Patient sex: F
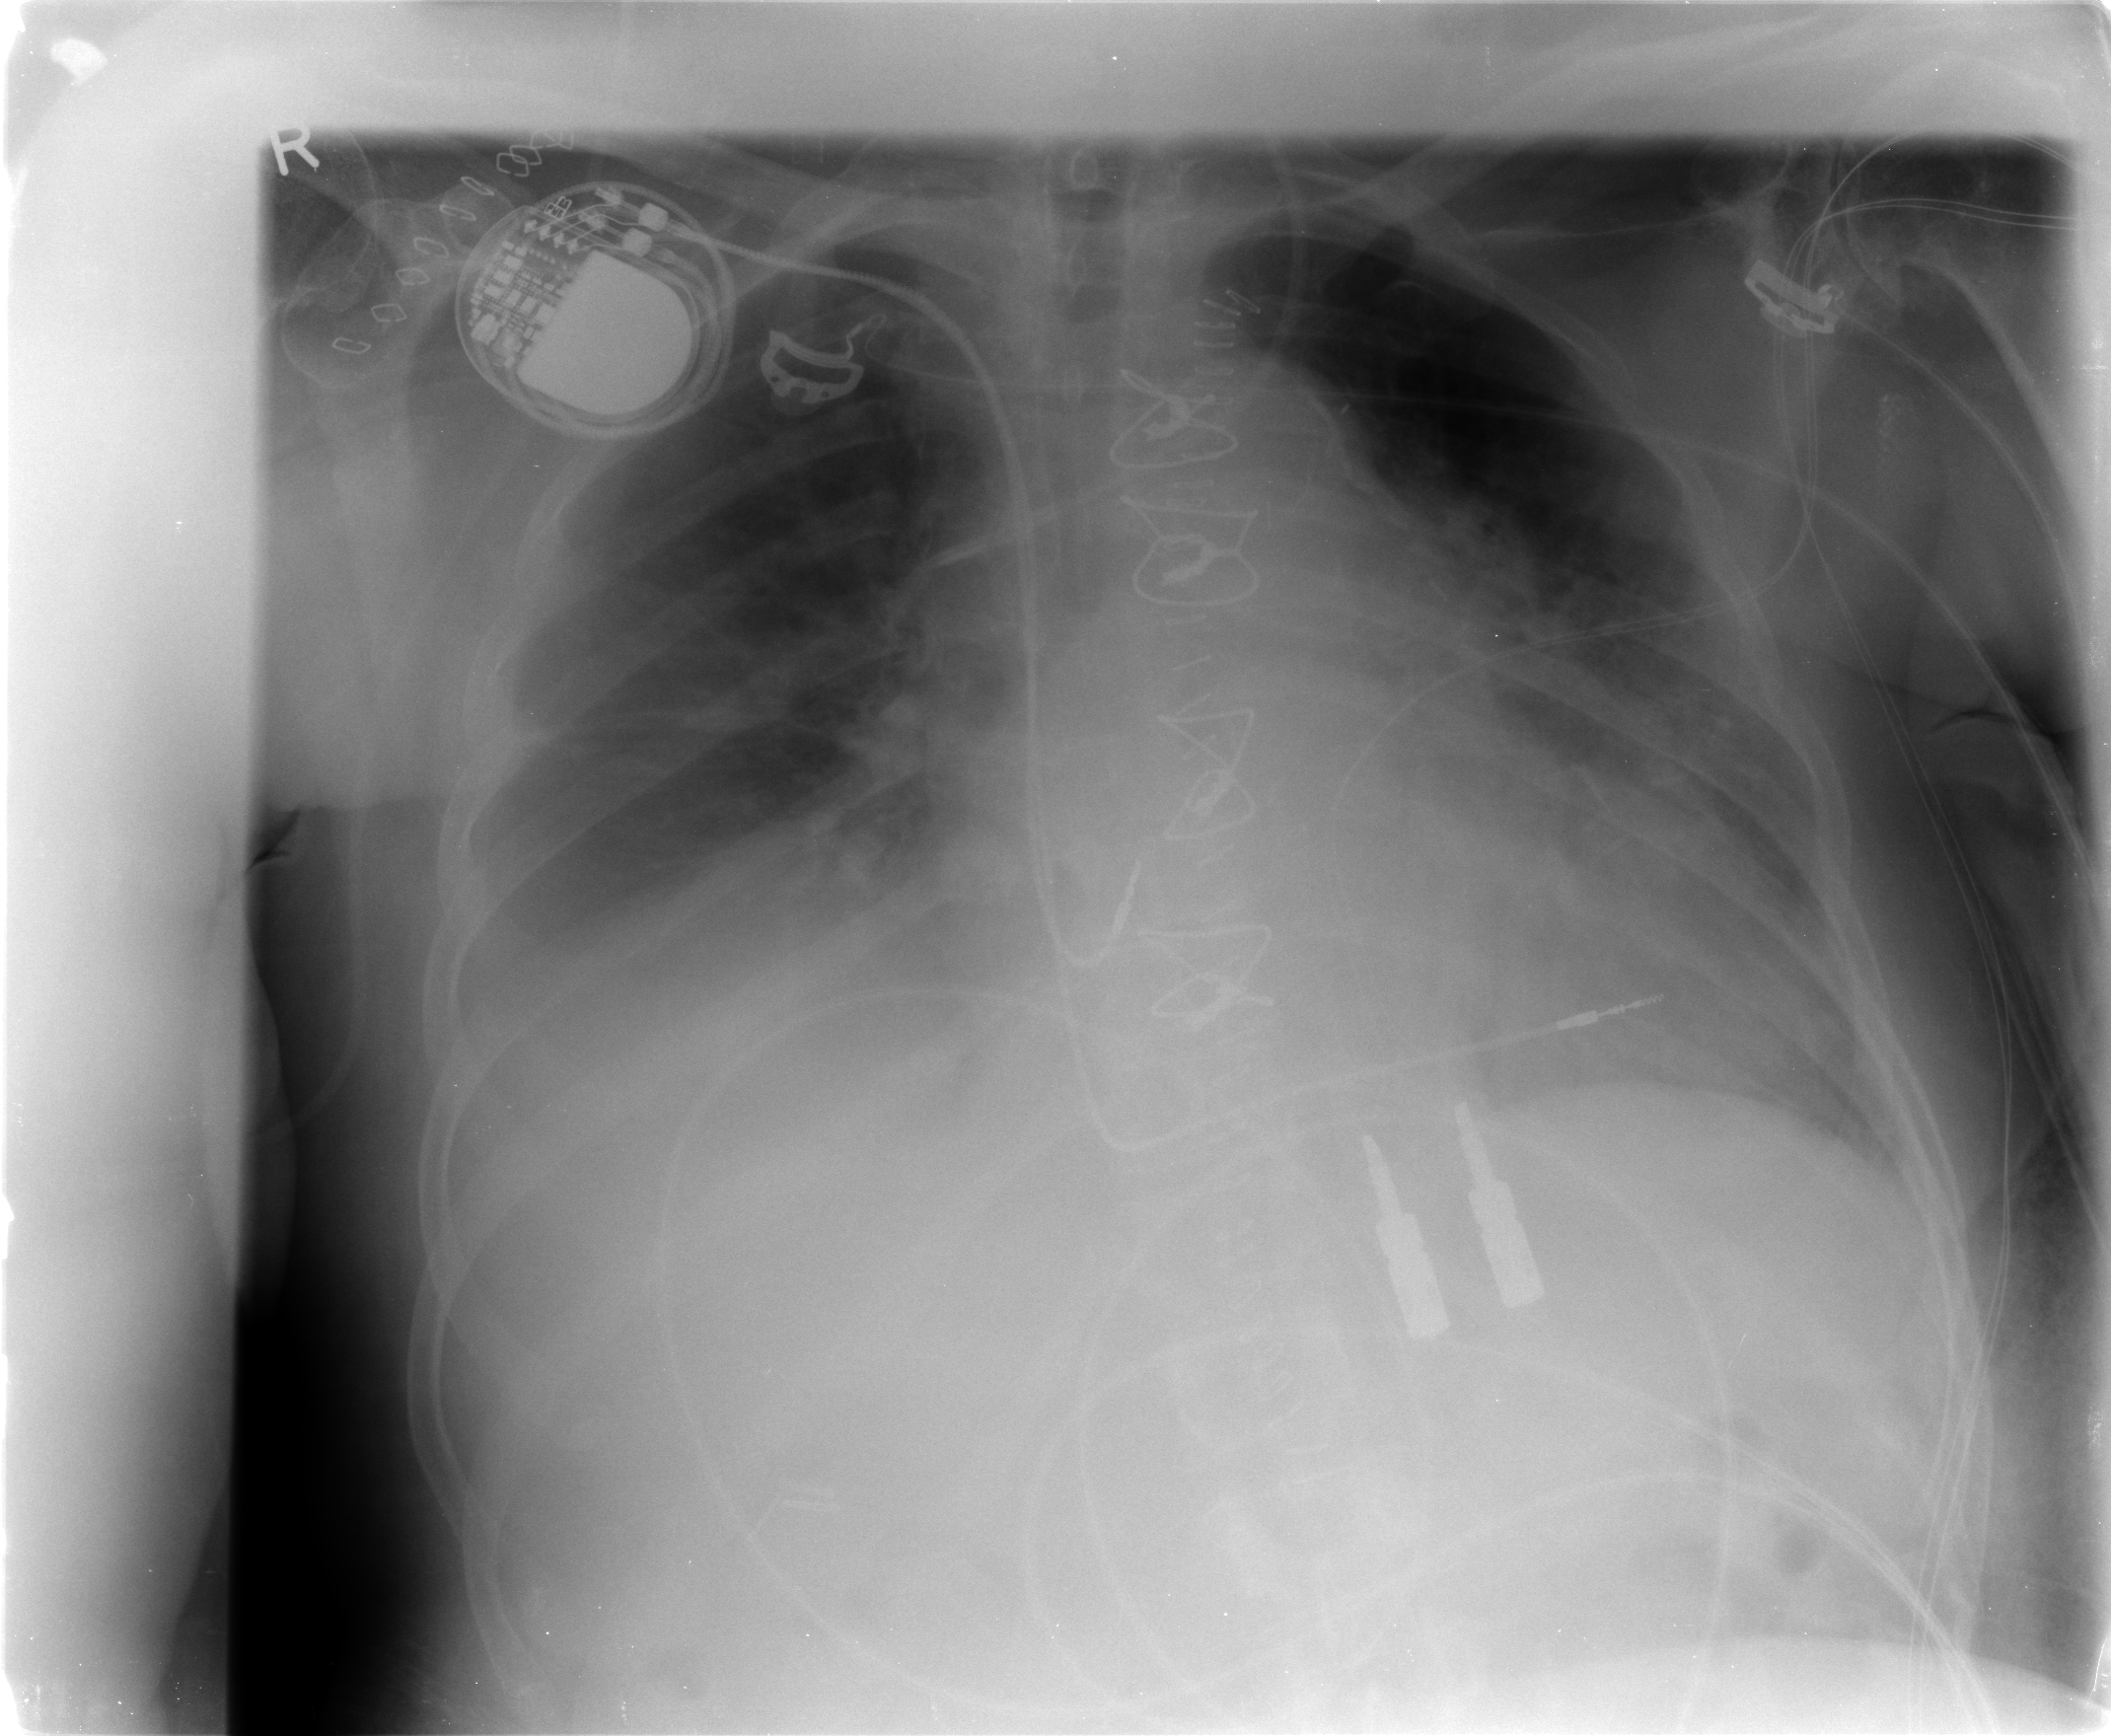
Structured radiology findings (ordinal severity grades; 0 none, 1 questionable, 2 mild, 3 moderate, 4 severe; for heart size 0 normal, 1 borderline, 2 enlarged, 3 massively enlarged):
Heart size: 2
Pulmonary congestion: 3
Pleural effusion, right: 3
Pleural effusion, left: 2
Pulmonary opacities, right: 1
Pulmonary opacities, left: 1
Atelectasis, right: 2
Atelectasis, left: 2